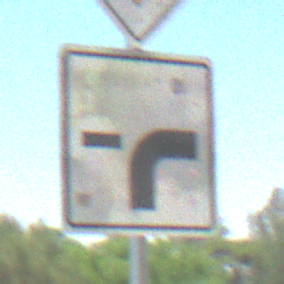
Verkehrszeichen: VerlaufVorfahrtsstrasse9
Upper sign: Vorfahrtsstrasse
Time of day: Midday
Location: Outdoor (Nature)
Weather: Clear
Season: NotSpecified
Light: Natural